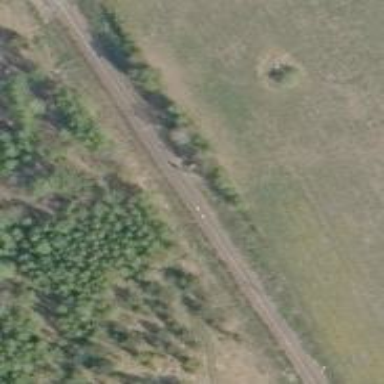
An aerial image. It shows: Railway signal supported by catenary mast.